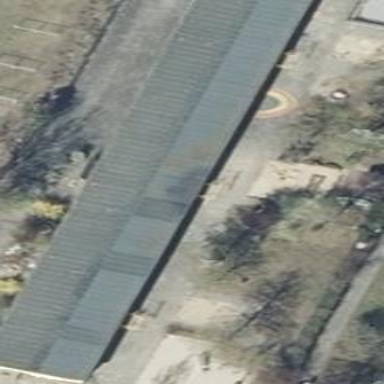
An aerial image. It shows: Kindergarten building.